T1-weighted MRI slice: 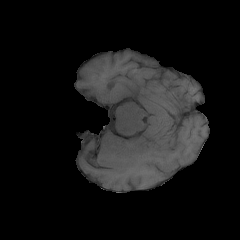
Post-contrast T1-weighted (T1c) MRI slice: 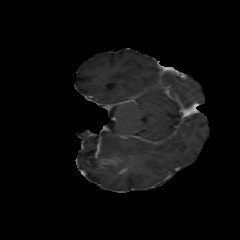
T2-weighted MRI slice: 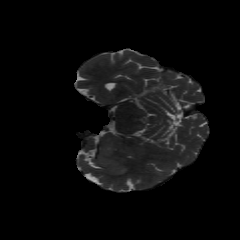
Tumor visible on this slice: yes